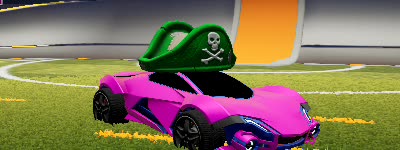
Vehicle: werewolf